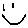
Label: smiley face